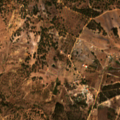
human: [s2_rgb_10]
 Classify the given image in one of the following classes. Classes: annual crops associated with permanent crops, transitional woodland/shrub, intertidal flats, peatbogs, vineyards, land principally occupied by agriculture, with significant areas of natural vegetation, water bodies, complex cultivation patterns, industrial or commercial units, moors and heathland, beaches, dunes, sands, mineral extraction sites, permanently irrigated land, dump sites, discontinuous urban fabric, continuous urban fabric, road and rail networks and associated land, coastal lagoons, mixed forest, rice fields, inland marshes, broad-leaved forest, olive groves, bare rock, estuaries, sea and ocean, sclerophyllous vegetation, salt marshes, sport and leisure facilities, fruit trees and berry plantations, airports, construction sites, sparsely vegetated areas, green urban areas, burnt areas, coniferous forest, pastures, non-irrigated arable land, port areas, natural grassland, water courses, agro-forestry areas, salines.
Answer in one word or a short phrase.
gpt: pastures, annual crops associated with permanent crops, agro-forestry areas, broad-leaved forest